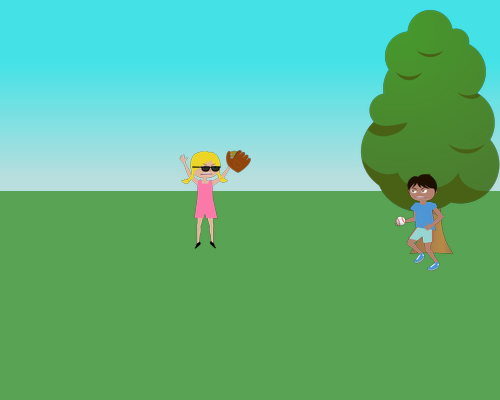
right side small bushy tree and middle scene girl arms up small facing right with black glasses and glove in left hand and a small size boy covering the tree and he is running facing left holding white ball angry